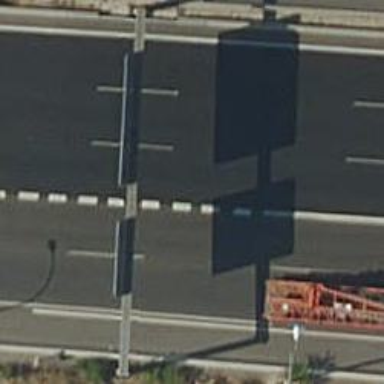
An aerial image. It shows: Motorway junction.